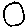
Label: circle